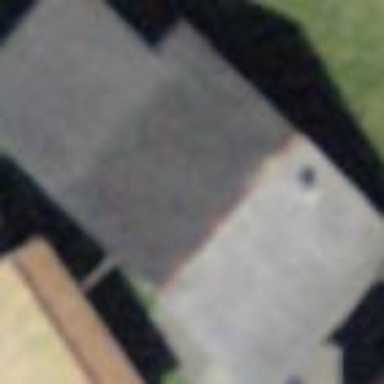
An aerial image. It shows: Barn.